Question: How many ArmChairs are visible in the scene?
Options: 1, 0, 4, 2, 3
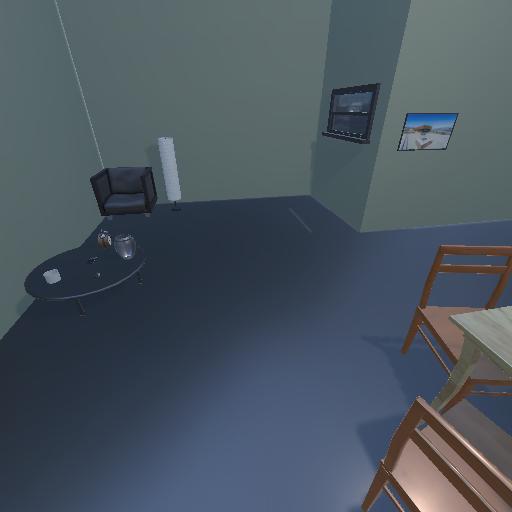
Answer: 1